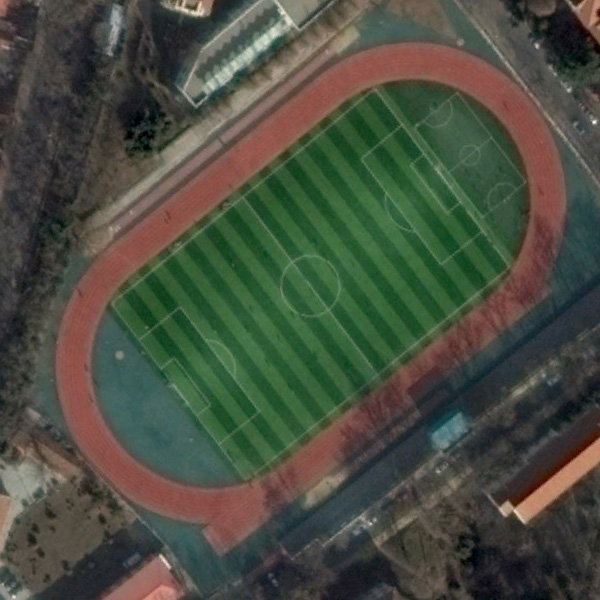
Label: Playground